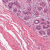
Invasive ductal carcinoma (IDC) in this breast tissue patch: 0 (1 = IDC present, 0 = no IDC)